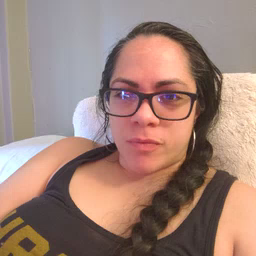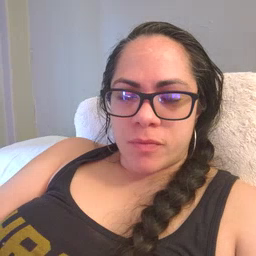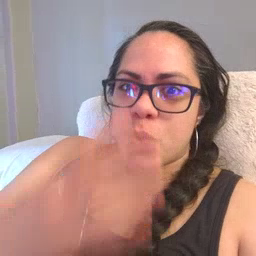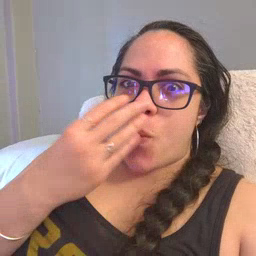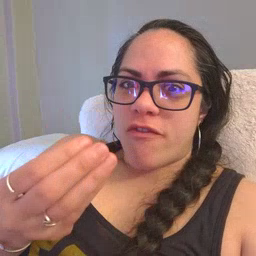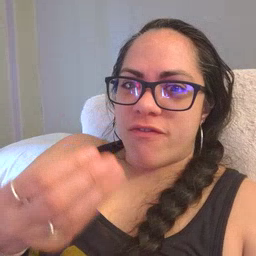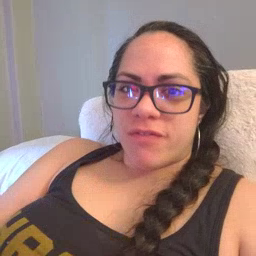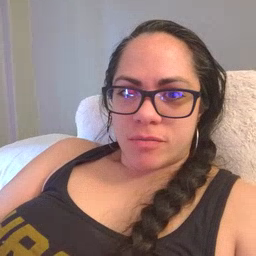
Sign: wolf